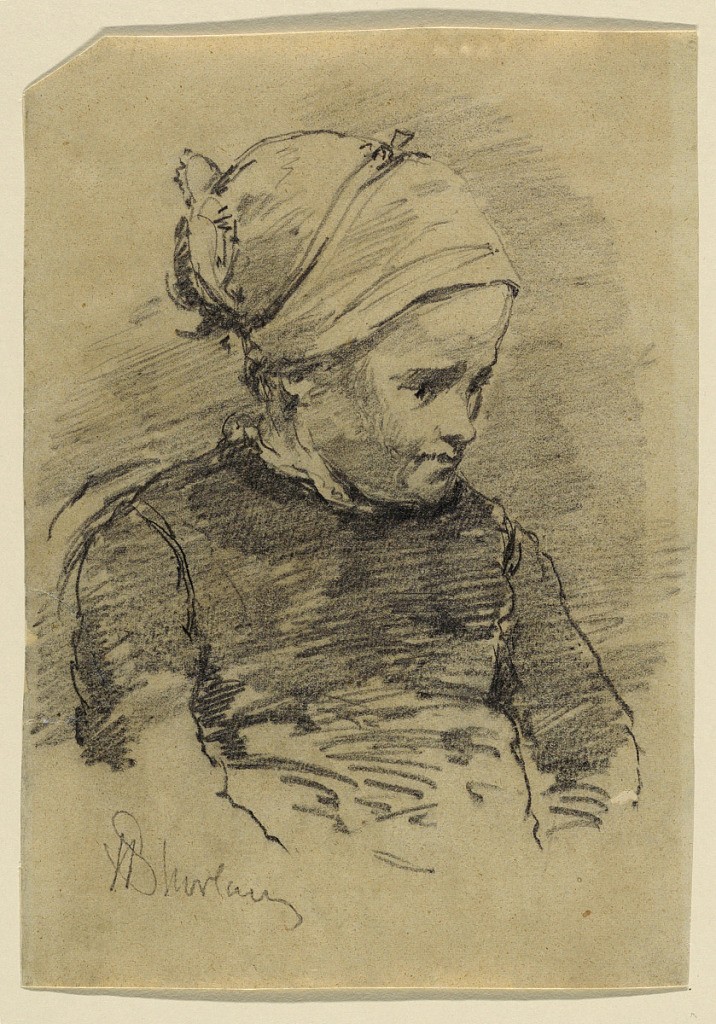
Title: Portrait of a Peasant Girl
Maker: Walter Shirlaw, American, b. Scotland, 1838–1909
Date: ca. 1875
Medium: Graphite and black crayon on paper
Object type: Drawing
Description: Bust portrait of a small peasant girl. The girl is seated in a chair and turned toward the right. Her head is covered by a kerchief.